Question: There are 2 button columns in my datagrid. I suppose to implement the function
as described below:
At the beginning, "Compare" button is enabled and "Send" button is disabled. After clicking Compare button, send http request to server, as soon as asynchronous response is returned, make "compare" button disabled and "send" button enabled
To implement this, I use inline Itemrenderer for button column.
There are 2 buttons of "Send" & "Compare" in each line of datagrid shown as below.

To set the button status in the application level, I defined 2 objects(map) to store the buttons in the datagrid.
'''
//for storing send buttons.the key is the first hidden column value "id".
[Bindable]
public var sendButtonMap:Object = new Object();
//for storing compare buttons.the key is the same as above.
[Bindable]
public var compareButtonMap:Object = new Object();
'''
I register the button to the map when button is initializing so that I can control the button outside of the itenrenderer.
'''
<mx:Button label="Compare" creationComplete="compareBtn_creationCompleteHandler(event)" />
'''
The issue is that the creationComplete is not triggered as the page initializing.
I made the button outside of itemrenderer and it works well.
Why isn't the creationComplete event fired?
Here list the mxml
'''
<s:VGroup xmlns:fx="http://ns.adobe.com/mxml/2009"
xmlns:s="library://ns.adobe.com/flex/spark"
xmlns:mx="library://ns.adobe.com/flex/mx"
xmlns:configurationIngestSource="configuration.ingestSource.*"
xmlns:commonComponent="common.*"
paddingLeft="5"
paddingTop="5"
creationComplete="sourceDeviceList_creationCompleteHandler(event);ingestSourceMain_creationCompleteHandler(event)">
<fx:Script>
<![CDATA[
[Bindable]
public var sendButtonMap:Object = new Object();
//Alert.show("init sendButtonMap");
[Bindable]
public var compareButtonMap:Object = new Object();
]]>
</fx:Script>
<s:DataGrid id="sourceDeviceDataGrid"
width="{Util.getMainNavigatorWidth() - 27}"
height="{Util.getMainNavigatorHeight() / 3 * 2 }"
selectionMode="singleRow"
doubleClickEnabled="true"
dataProvider="{localSourceDevices}">
<s:columns>
<s:ArrayList>
<s:GridColumn dataField="id"
headerText="id"
visible="false"
headerRenderer="{customHeaderRenderer}"/>
<s:GridColumn dataField="name"
headerText="Name"
width="{Util.getMainNavigatorWidth() / 6 }"
headerRenderer="{customHeaderRenderer}"/>
<s:GridColumn dataField="id"
headerText="Compare"
width="{Util.getMainNavigatorWidth() / 6 }"
headerRenderer="{customHeaderRenderer}">
<s:itemRenderer>
<fx:Component>
<s:GridItemRenderer creationComplete="compareBtn_creationCompleteHandler(event)" >
<fx:Script>
<![CDATA[
import spark.components.Button;
import mx.events.FlexEvent;
import mx.controls.Alert;
protected function compareBtn_creationCompleteHandler(event:FlexEvent):void
{
//Never reach here,anything wrong?
Alert.show(this.data.id);
outerDocument.compareButtonMap[this.data.id] = event.target;
}
]]>
</fx:Script>
<mx:Button label="Compare" creationComplete="compareBtn_creationCompleteHandler(event)" />
</s:GridItemRenderer>
</fx:Component>
</s:itemRenderer>
</s:GridColumn>
<s:GridColumn dataField="id"
headerText="Send"
width="{Util.getMainNavigatorWidth() / 6 }"
headerRenderer="{customHeaderRenderer}">
<s:itemRenderer>
<fx:Component>
<s:GridItemRenderer>
<fx:Script>
<![CDATA[
import mx.events.FlexEvent;
import mx.controls.Alert;
protected function sendBtn_creationCompleteHandler(event:FlexEvent):void
{
import mx.utils.ObjectUtil;
outerDocument.sendButtonMap[this.data.id] = event.currentTarget;
Alert.show( ObjectUtil.toString(event.currentTarget));
}
]]>
</fx:Script>
<mx:Button label="Send" creationComplete="sendBtn_creationCompleteHandler(event)" />
</s:GridItemRenderer>
</fx:Component>
</s:itemRenderer>
</s:GridColumn>
</s:ArrayList>
</s:columns>
</s:DataGrid>
</s:VGroup>
'''
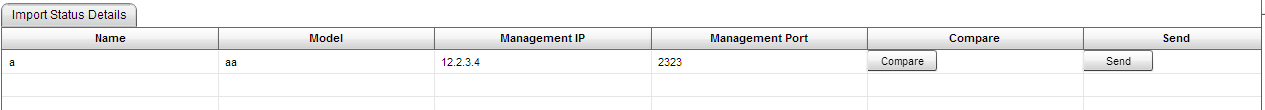
Answer: Add a Bindable 'isCompared' property to whatever type of object is stored in 'localSourceDevices'. Bind the Send button's 'enabled' to 'isCompared' and the Compare button's 'enabled' to '!isCompared'. When the request comes in, change the value of that variable from 'false' to 'true'.